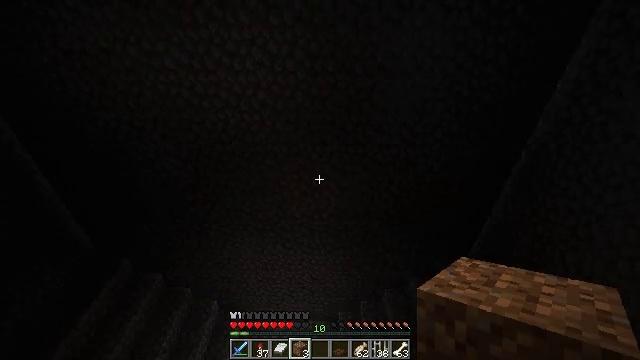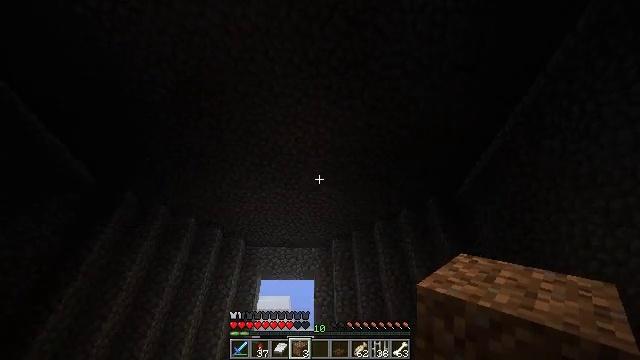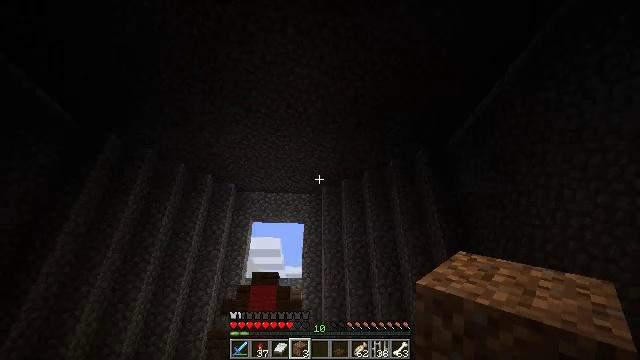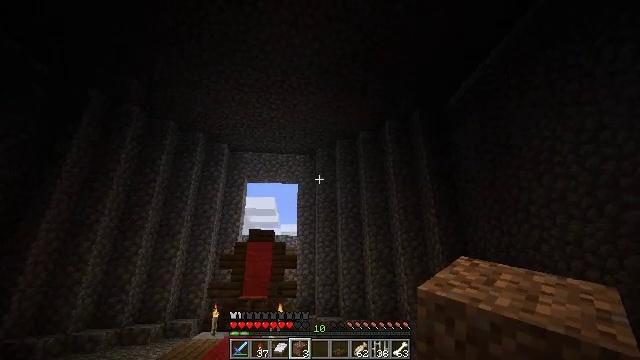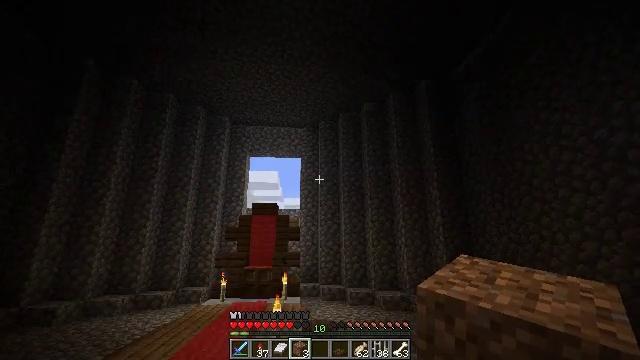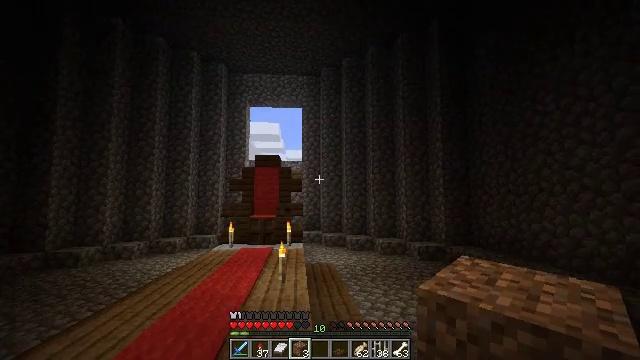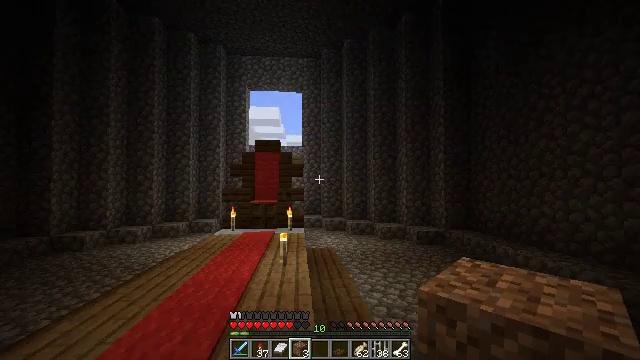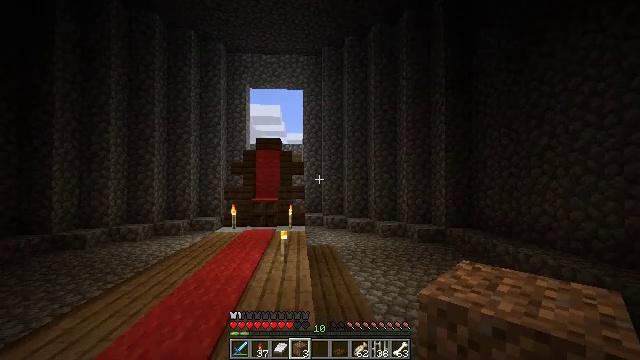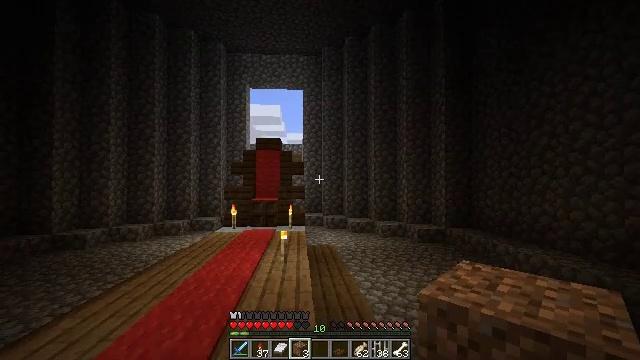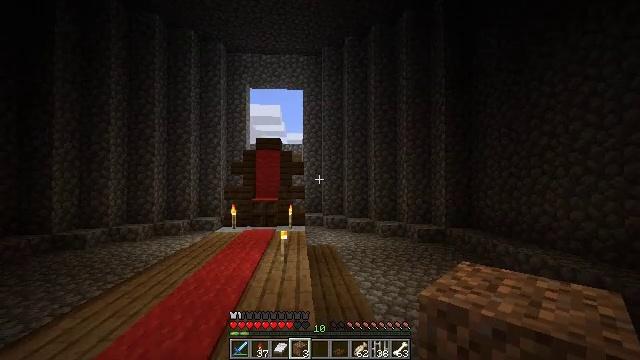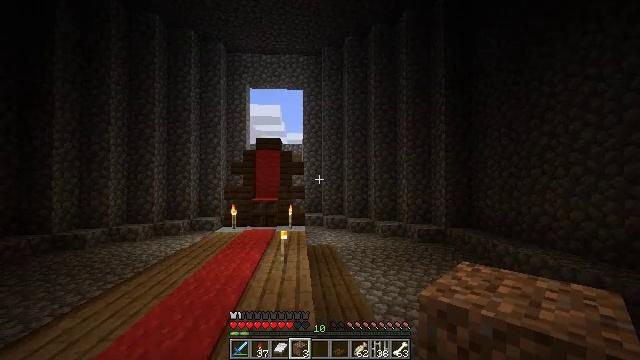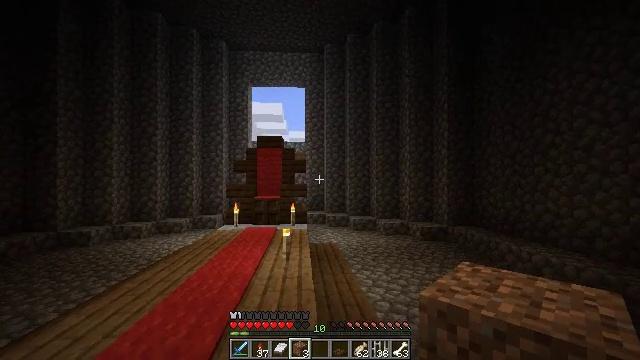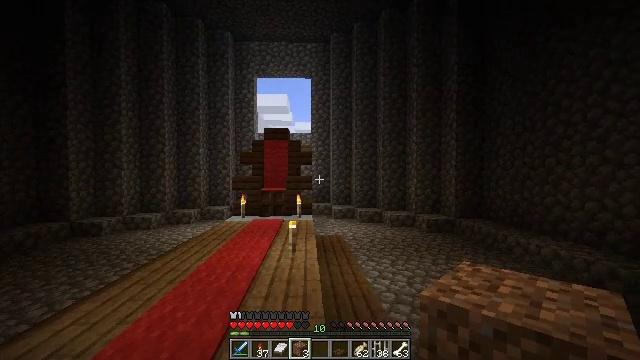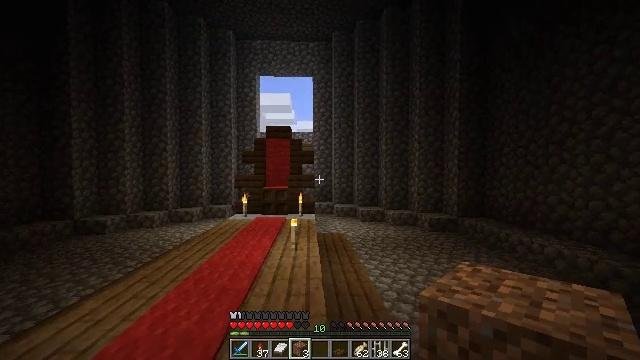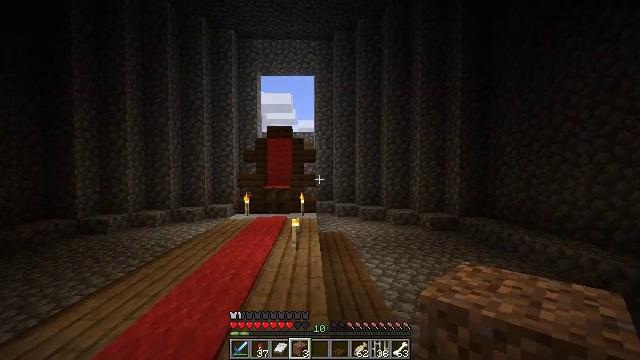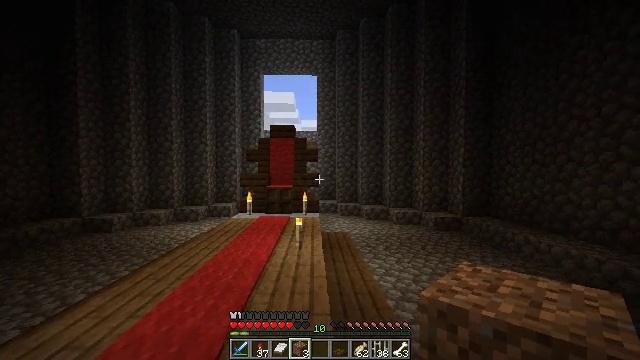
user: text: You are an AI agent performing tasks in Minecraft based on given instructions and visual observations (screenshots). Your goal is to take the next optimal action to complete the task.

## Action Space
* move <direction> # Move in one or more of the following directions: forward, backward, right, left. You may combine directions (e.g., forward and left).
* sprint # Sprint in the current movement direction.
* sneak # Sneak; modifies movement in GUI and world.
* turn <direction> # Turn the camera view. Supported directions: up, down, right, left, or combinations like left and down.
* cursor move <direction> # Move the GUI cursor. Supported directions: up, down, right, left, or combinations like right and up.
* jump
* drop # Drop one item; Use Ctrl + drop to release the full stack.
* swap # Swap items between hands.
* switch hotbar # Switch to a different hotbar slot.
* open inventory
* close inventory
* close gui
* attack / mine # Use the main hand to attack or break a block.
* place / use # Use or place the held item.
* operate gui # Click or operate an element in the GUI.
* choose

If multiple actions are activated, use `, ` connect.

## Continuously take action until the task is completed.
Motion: motion action
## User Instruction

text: Drop kelp from the inventory.
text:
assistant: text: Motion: turn right and down
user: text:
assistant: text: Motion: turn right and down
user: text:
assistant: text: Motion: turn right and down
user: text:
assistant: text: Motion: turn down
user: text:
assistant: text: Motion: turn down
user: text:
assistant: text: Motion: turn down
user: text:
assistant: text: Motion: no_op
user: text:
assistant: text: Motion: no_op
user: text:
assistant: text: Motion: no_op
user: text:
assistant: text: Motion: no_op
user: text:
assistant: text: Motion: no_op
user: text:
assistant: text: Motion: turn left and down
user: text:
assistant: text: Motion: no_op
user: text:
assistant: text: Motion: no_op
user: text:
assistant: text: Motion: no_op
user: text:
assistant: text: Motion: no_op
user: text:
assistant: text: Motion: no_op
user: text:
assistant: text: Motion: move left
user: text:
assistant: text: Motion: move forward and move left
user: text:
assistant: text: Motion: move forward and move left
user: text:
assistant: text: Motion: move forward and move left
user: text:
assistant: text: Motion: move forward
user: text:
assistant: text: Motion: move forward
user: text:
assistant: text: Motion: move forward
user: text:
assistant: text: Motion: move forward
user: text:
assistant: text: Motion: move forward and move left
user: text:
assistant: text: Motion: move forward and move left
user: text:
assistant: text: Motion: move forward and move left
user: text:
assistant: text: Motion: move forward
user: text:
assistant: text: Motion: move forward